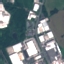
Land use / land cover class: Industrial